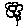
Label: flower